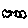
Label: cloud